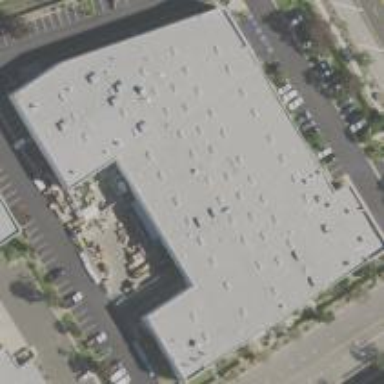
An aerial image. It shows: Warehouse building.